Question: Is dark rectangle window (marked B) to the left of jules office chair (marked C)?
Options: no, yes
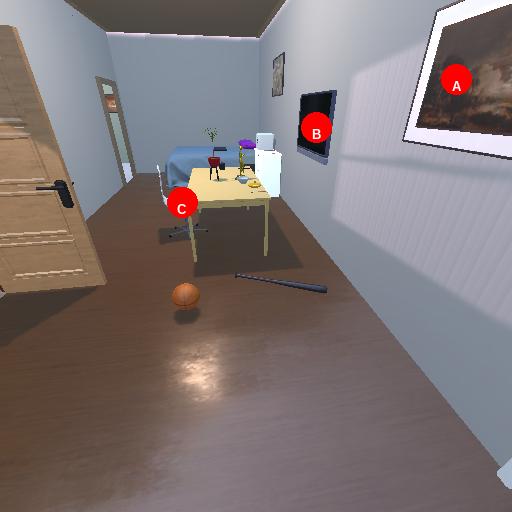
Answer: no